Question: I can't seem to figure out where the whitespace is coming from, above and below these '<code>' tags in HTML. It doesn't appear to be margin or padding. In the example below both are set to 0, and inspection w/ chrome dev tools doesn't seem to give any answers. The extra space (green boxes above and below) show up in Chrome, FF, and IE9.
<URL>
'''
<style type="text/css">
section{
border: thin solid black;
}
pre{
border: thin solid red;
}
code{
border: thin solid green;
margin: 0px 0px;
padding: 0px 0px;
}
</style>
<section>
<pre>
<code>
// some code goes here
</code>
</pre>
</section>
'''

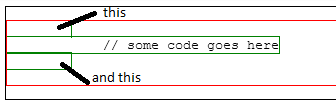
Answer: The newlines inside '<pre>' cause the extra space.
You can either remove the new lines or add 'white-space: nowrap;' to your css.
See the edited fiddle here: <URL>
EDIT:
Also you can remove this:
'''
margin: 0px 0px;
padding: 0px 0px;
'''
from your CSS as that is the default for a code block.